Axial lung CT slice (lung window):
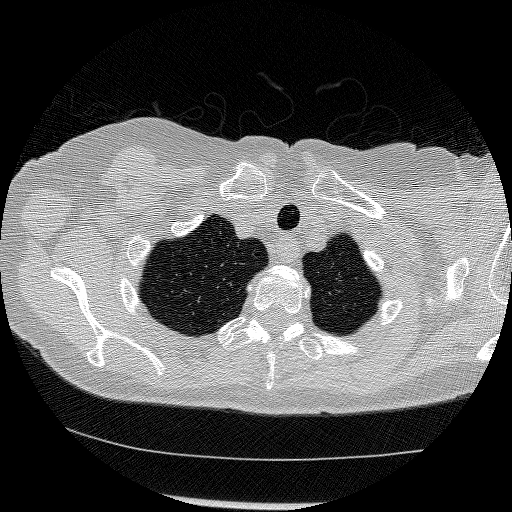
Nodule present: no